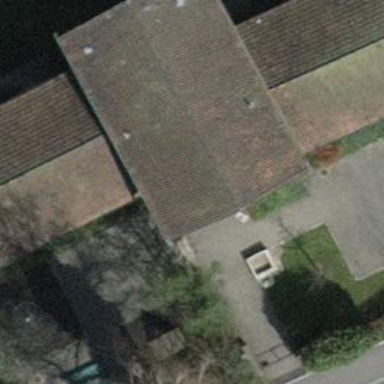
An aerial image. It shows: School building.